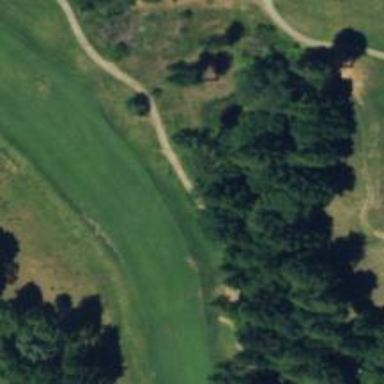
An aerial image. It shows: View of golf hole.